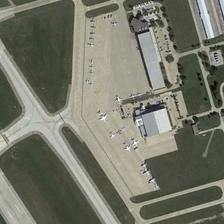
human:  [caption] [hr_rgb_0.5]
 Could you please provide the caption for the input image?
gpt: many of the planes were docked on the wide .

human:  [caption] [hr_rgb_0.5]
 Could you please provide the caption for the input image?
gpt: many cars are near several buildings in an airport .

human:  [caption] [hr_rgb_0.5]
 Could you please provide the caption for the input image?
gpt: many cars are near several buildings in an airport .

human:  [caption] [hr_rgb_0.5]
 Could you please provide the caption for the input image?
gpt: a large number of cars parked near the airport plains .

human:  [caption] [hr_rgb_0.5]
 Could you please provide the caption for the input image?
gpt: many of the planes were docked on the wide .